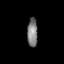
Tissue: lung
Cell type: Epithelial cells
Senescence score: 0.2077
Nuclear area (px): 294
Mean DAPI intensity: 123.391